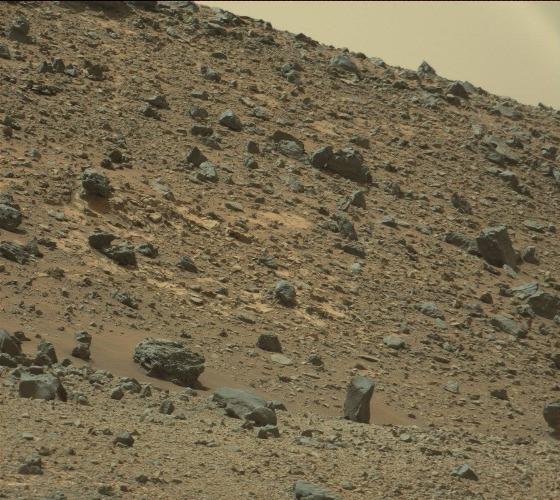
Terrain classes present: Gravel / Sand / Soil, Rock, Sky / Distant Mountains